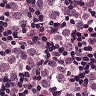
Metastatic tissue present: yes